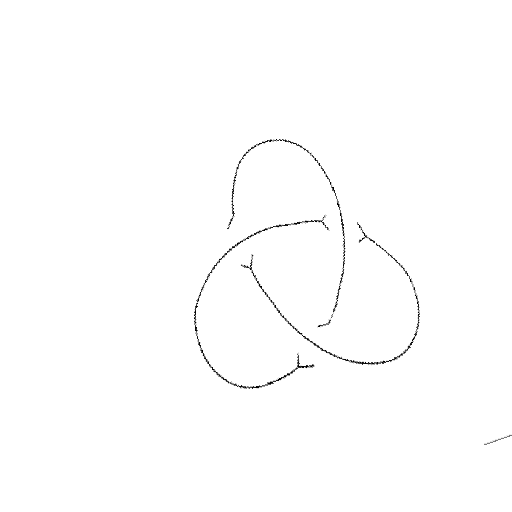
Crossing number: 3